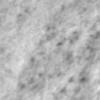
Label: no_change